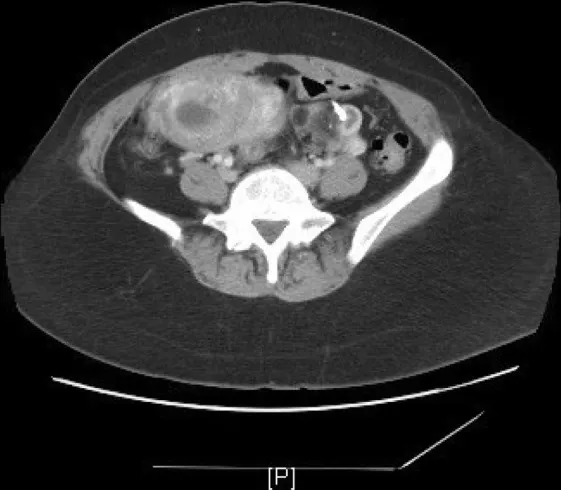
Axial view - Abdominal CT scan showing a left sided ovarian teratoma with calcification.
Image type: radiology (ct)